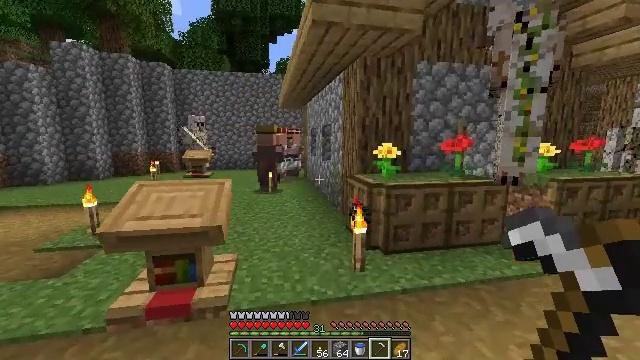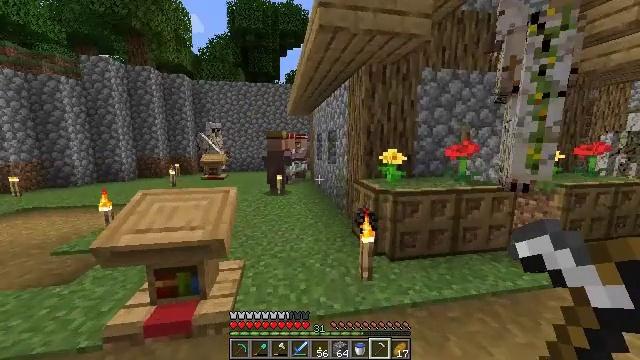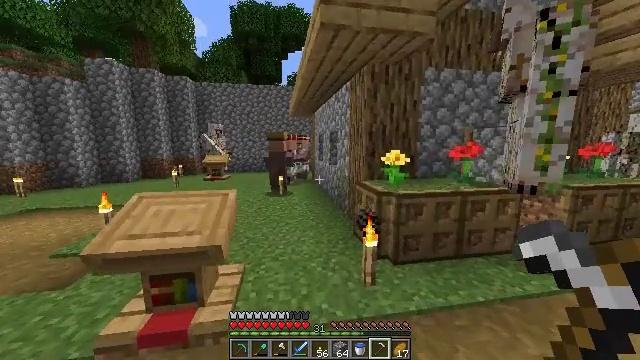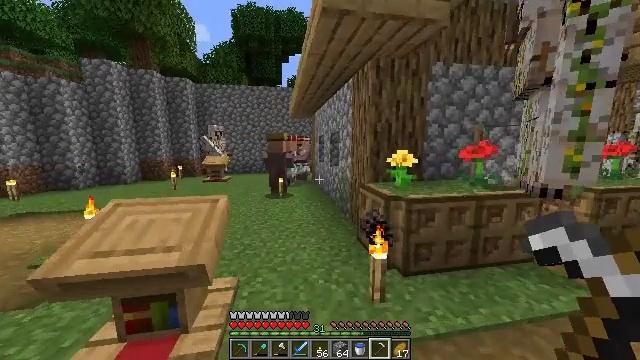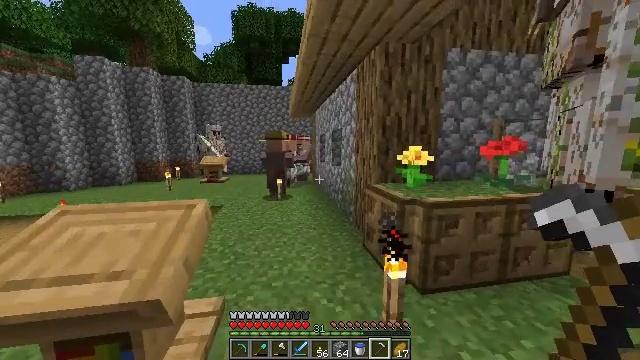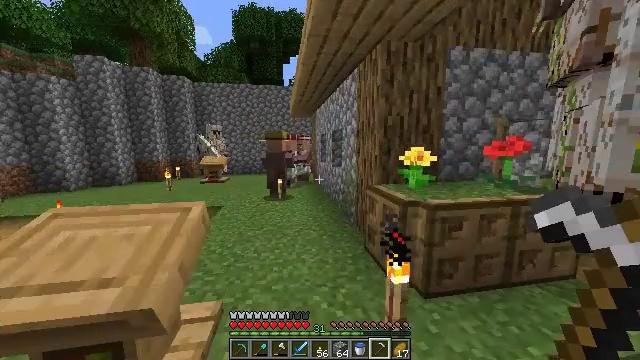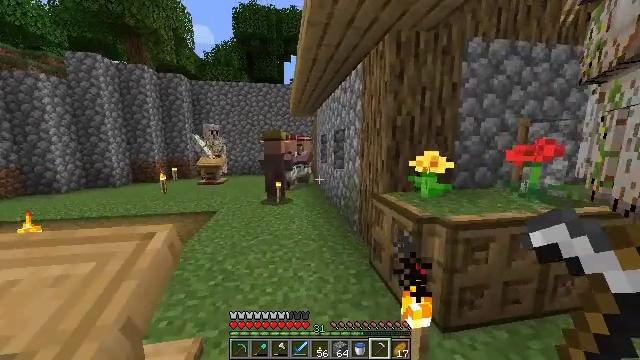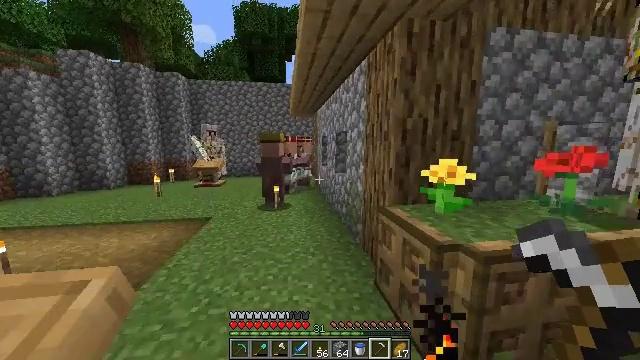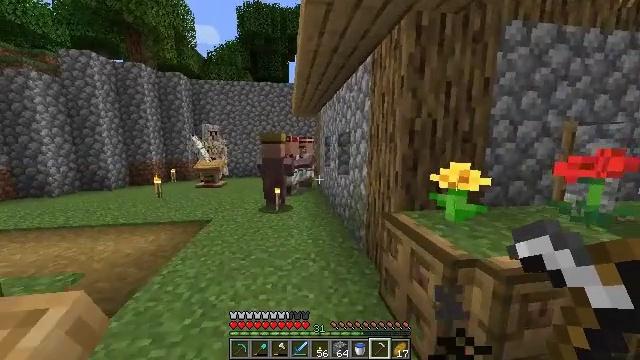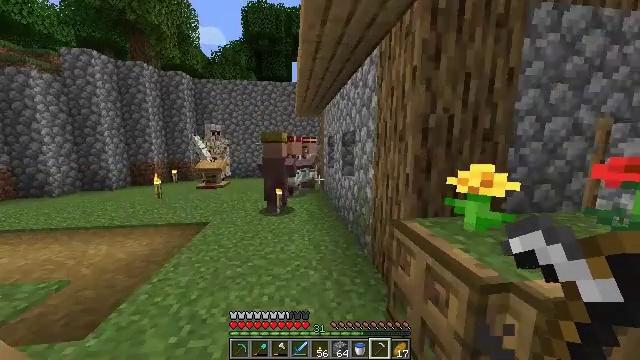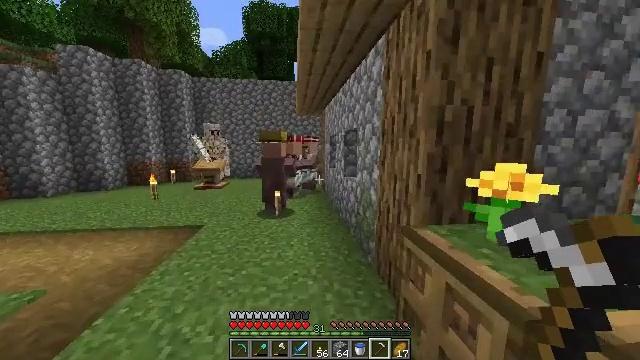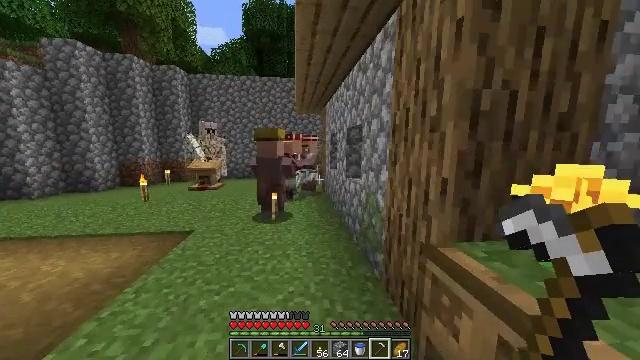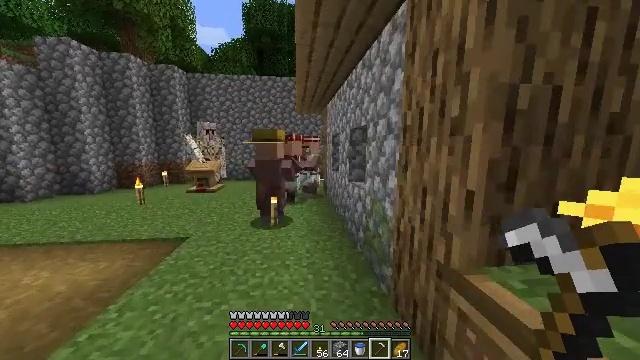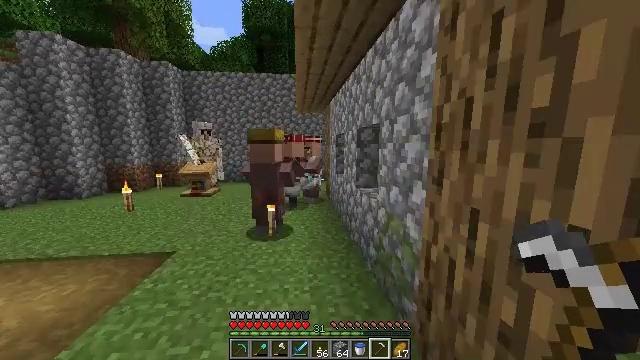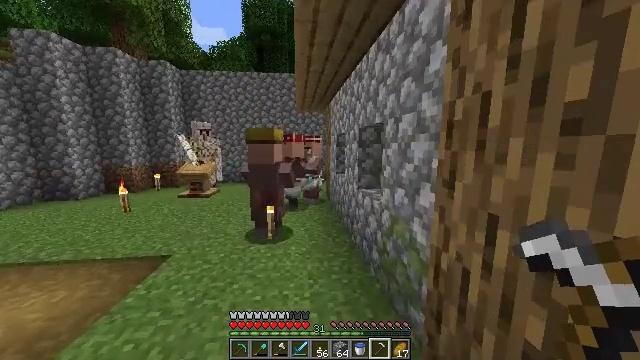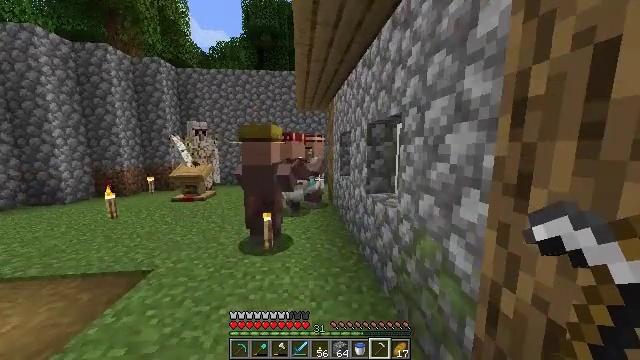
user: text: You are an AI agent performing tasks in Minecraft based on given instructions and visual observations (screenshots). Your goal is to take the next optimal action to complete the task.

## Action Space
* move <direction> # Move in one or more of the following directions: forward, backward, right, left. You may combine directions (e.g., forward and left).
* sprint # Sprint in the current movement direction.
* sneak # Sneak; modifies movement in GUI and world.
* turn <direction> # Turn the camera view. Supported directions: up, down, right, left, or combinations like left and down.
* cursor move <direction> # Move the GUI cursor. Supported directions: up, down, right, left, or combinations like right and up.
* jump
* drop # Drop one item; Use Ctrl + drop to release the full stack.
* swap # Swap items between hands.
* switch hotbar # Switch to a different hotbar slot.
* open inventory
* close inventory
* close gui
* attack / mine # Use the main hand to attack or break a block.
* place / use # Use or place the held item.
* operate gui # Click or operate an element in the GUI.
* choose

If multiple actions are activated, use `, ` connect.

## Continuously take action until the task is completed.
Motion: motion action
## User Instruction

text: Mine the sugar cane near rivers.
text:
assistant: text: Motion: move forward, sprint, turn left
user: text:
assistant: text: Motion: move forward, sprint
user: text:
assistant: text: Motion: move forward, sprint
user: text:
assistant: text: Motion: move forward, sprint
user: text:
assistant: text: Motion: move forward, sprint
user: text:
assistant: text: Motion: move forward, sprint
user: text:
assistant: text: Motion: move forward, sprint
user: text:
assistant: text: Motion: move forward, sprint
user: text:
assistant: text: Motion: move forward, sprint, turn left
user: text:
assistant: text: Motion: move forward, sprint
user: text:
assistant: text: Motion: move forward, sprint
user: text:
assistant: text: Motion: move forward, sprint
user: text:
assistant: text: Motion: move forward, sprint
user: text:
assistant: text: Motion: move forward, sprint
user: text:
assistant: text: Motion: move forward, sprint
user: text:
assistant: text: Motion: move forward, sprint
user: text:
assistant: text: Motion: move forward, sprint
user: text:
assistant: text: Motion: move forward
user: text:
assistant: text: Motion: move forward
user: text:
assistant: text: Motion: move forward
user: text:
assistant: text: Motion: move forward
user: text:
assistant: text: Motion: move forward
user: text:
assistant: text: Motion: move forward and move right, turn left
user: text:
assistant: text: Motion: move forward and move right, turn left
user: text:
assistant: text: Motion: move forward and move right, turn left
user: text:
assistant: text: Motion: move forward and move right, turn left
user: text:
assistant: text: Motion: move forward, turn left
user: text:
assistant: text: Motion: move forward, turn left, use / place
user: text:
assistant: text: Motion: use / place
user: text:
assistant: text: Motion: use / place